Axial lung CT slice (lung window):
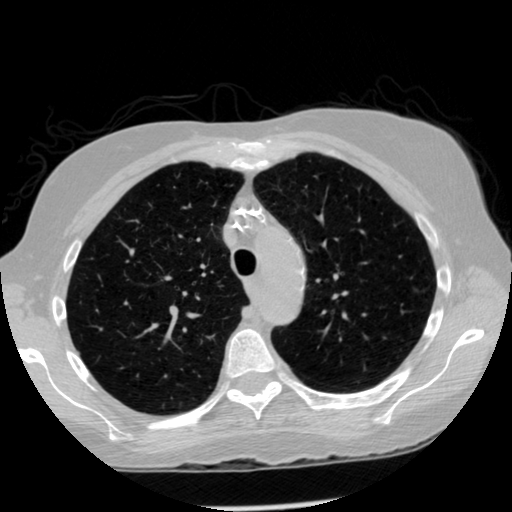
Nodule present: no